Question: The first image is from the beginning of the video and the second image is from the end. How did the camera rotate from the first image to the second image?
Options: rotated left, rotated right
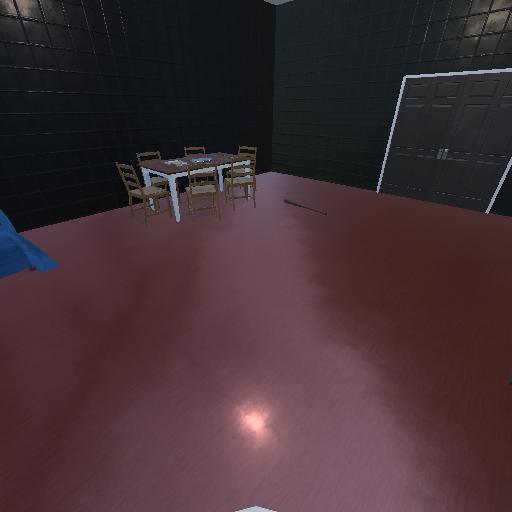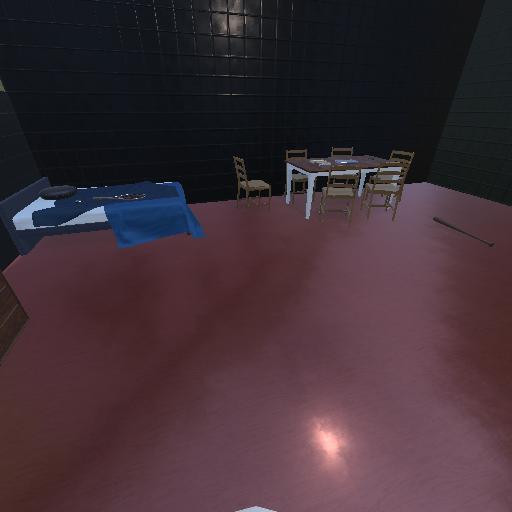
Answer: rotated left